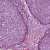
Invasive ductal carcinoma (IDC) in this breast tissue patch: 0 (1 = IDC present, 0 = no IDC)